Interaction volume radius: 10 \u00c5
Interaction volume height: 35 \u00c5
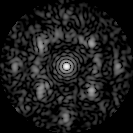
Disorder parameter: 0.569